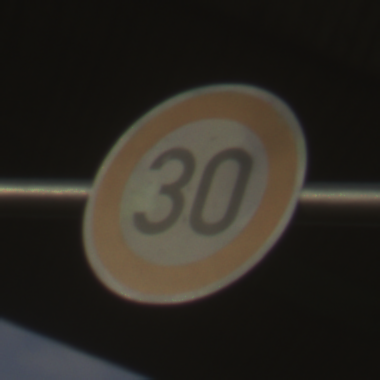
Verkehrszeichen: Geschwindigkeit30
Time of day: SunriseSunset
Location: Outdoor (Suburban)
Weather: PartlyCloudy
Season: NotSpecified
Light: Natural